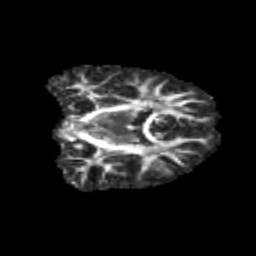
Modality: FA
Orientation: coronal
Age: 11
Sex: male
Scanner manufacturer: siemens
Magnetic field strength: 3 T
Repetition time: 3.8 s
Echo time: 0.07 s